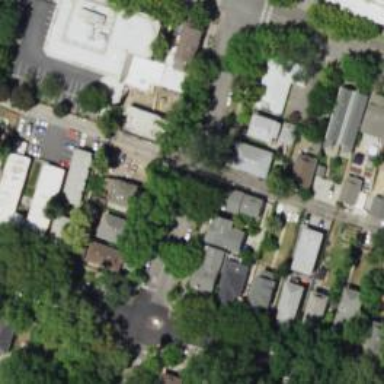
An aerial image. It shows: Residential road with separate sidewalk.